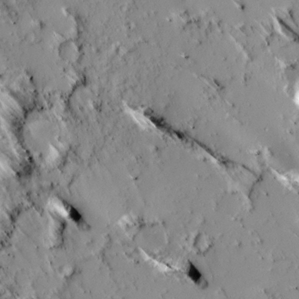
Label: non_frost